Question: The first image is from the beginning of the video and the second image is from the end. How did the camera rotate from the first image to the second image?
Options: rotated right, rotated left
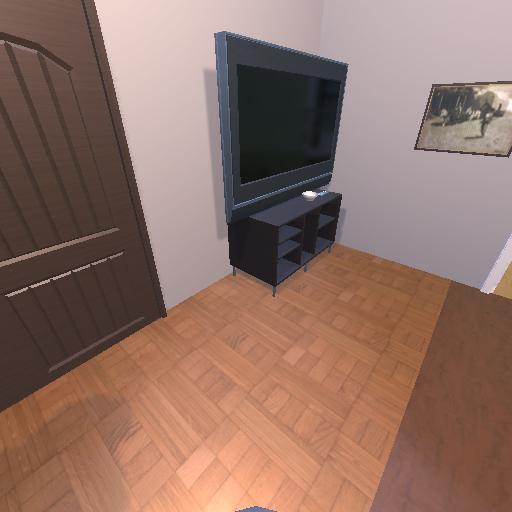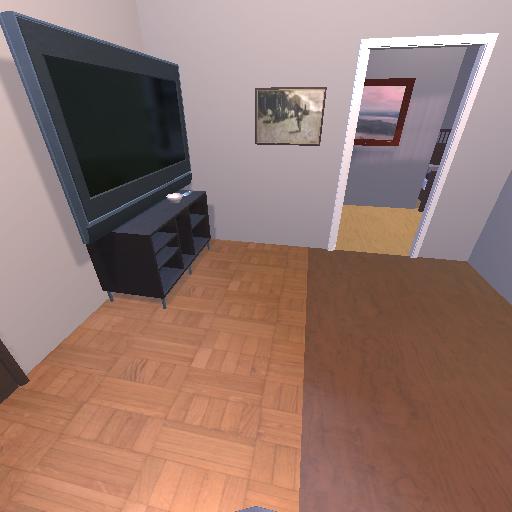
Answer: rotated right